Question: Using the API I am creating a new document with 2 embedded signers. The anchor tabs I am defining are hardcoded and are all set with an x offset of 3.5cms.
However the formatting is completely off. Can anyone help me understand why that is?

Also the labels that I am defining for each entry field are not visible. Any reason why that is?
'''
array("anchorString" => $tabArray['counterSignDate'],
"anchorXOffset" => "3.5",
"anchorYOffset" => "0",
"anchorIgnoreIfNotPresent" => "true",
"anchorUnits" => "cms")
'''
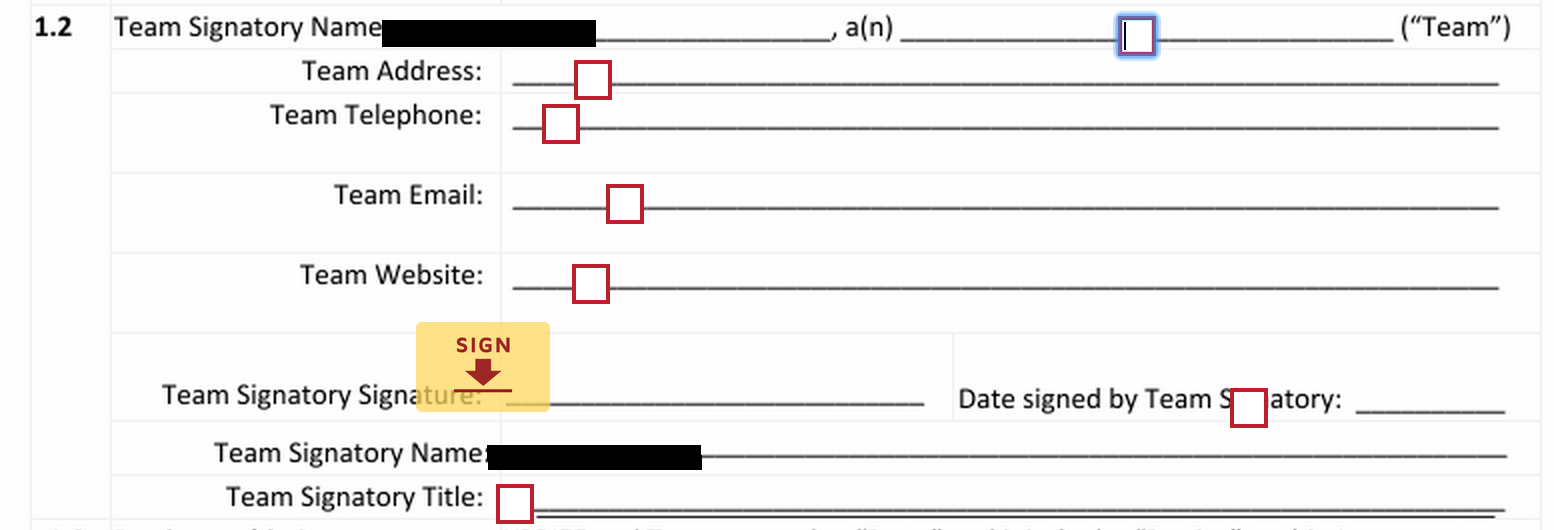
Answer: It seems like the offset is set relevant to the beginning of the anchorString! Not very clear in the API!
<URL>